Interaction volume radius: 5 \u00c5
Interaction volume height: 15 \u00c5
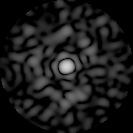
Disorder parameter: 0.7857